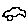
Label: car